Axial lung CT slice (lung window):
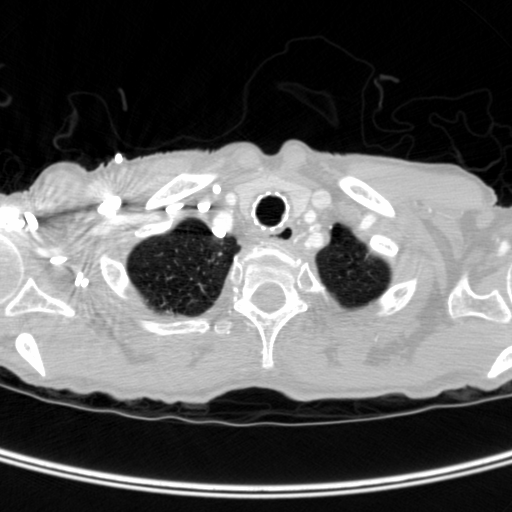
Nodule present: no